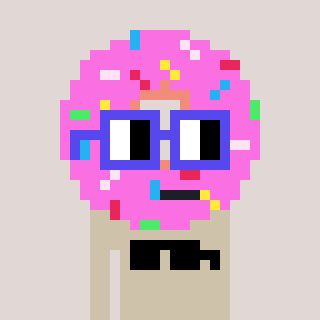
a pixel art character with square blue glasses, a doughnut-shaped head and a bege-colored body on a warm background